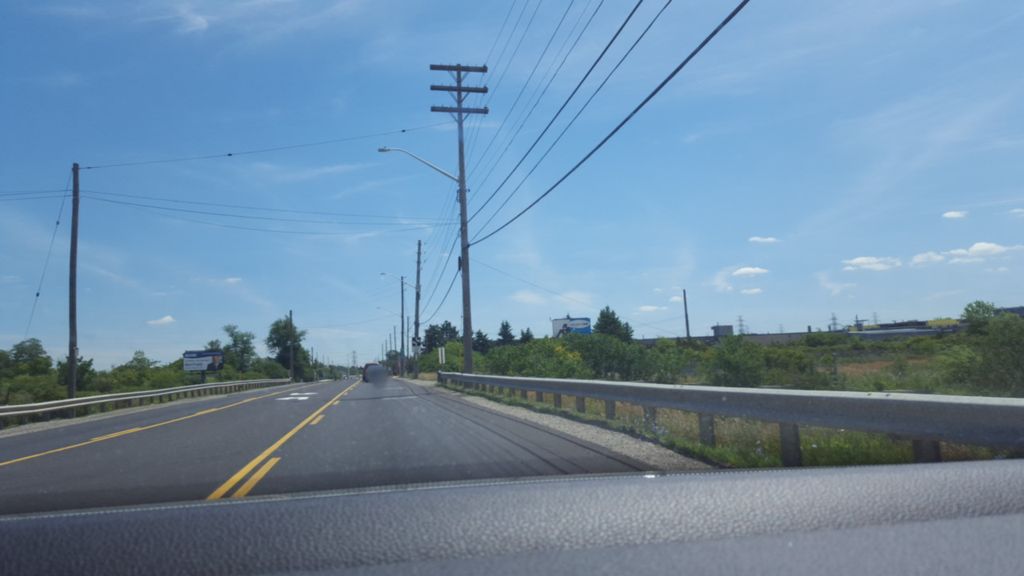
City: hamilton